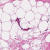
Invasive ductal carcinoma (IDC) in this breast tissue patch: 0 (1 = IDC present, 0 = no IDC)